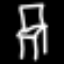
Label: chair